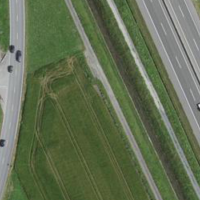
EUNIS habitat code: 57
Species observed at this site:
Corvus corone
Ruspolia nitidula